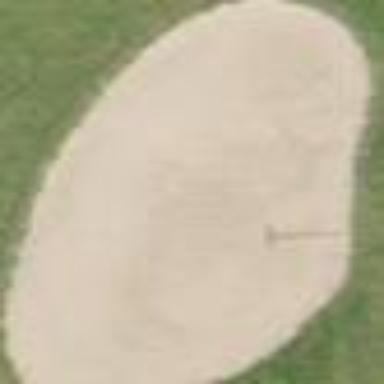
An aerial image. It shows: Golf bunker filled with natural sand.